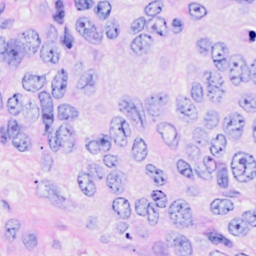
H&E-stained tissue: Breast